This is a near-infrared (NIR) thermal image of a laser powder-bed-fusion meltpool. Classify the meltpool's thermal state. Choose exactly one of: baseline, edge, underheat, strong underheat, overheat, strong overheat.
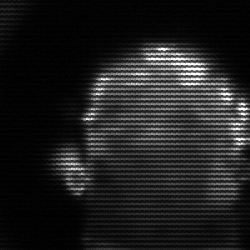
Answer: baseline